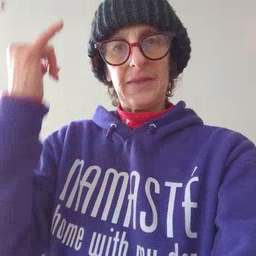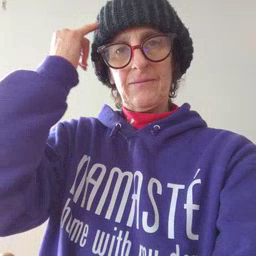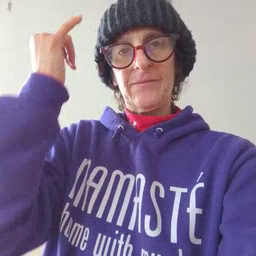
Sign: if